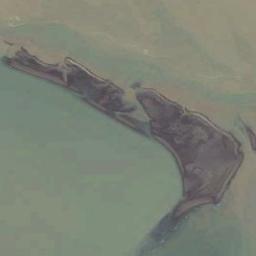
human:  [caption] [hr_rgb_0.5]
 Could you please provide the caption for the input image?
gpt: The long strip island with flat terrain is surrounded by yellow waters .

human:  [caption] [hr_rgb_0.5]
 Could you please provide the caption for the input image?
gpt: There are many big trees on the island .

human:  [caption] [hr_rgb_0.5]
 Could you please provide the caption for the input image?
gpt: The long strip of brown island divides the turquoise water into two parts .

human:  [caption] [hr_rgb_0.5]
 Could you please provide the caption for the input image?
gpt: The land on the island is uneven .

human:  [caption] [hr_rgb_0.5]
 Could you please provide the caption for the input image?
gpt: There are brown island is surrounded by yellow and green water .